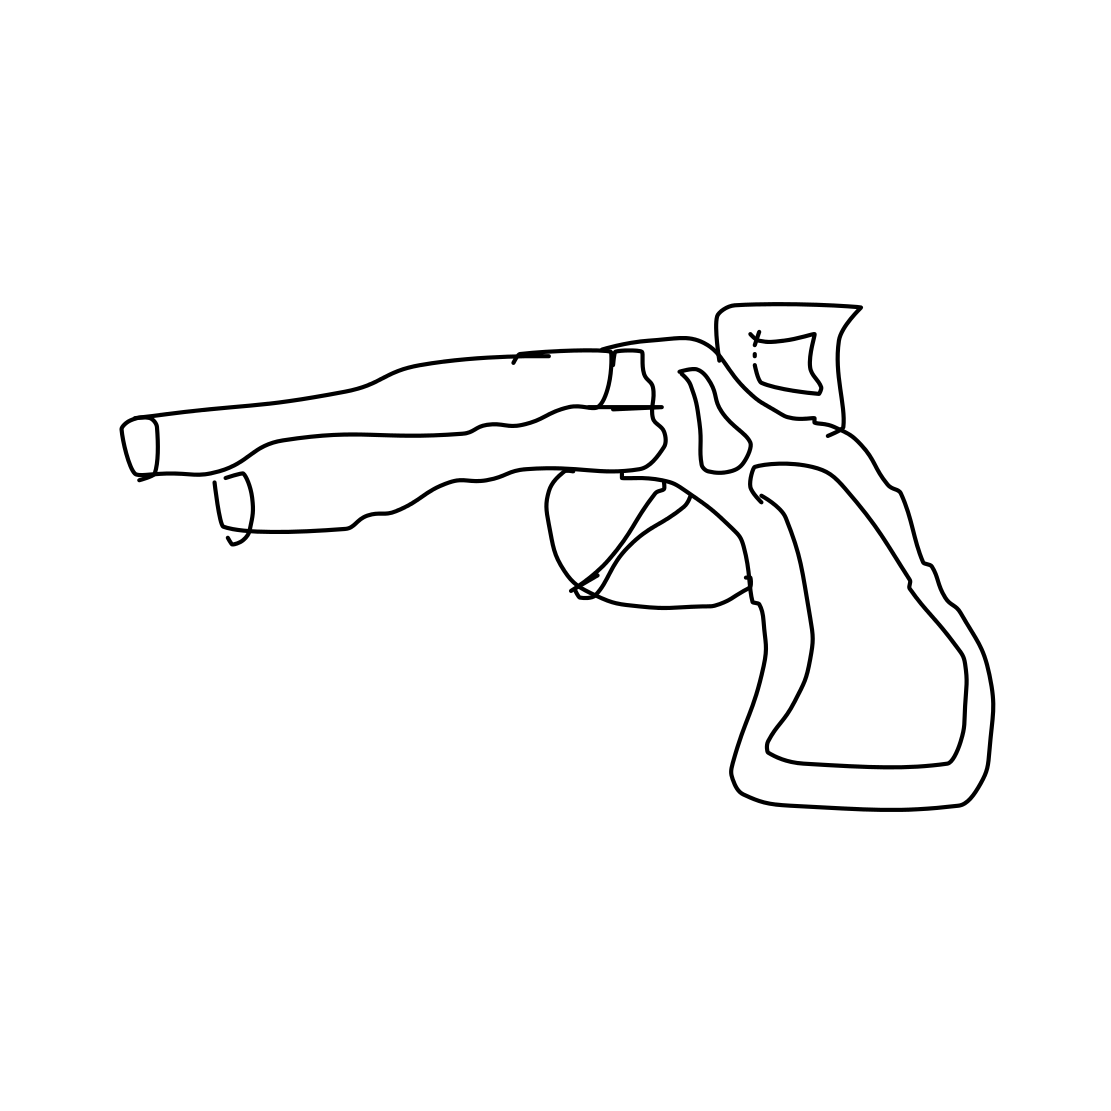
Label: revolver